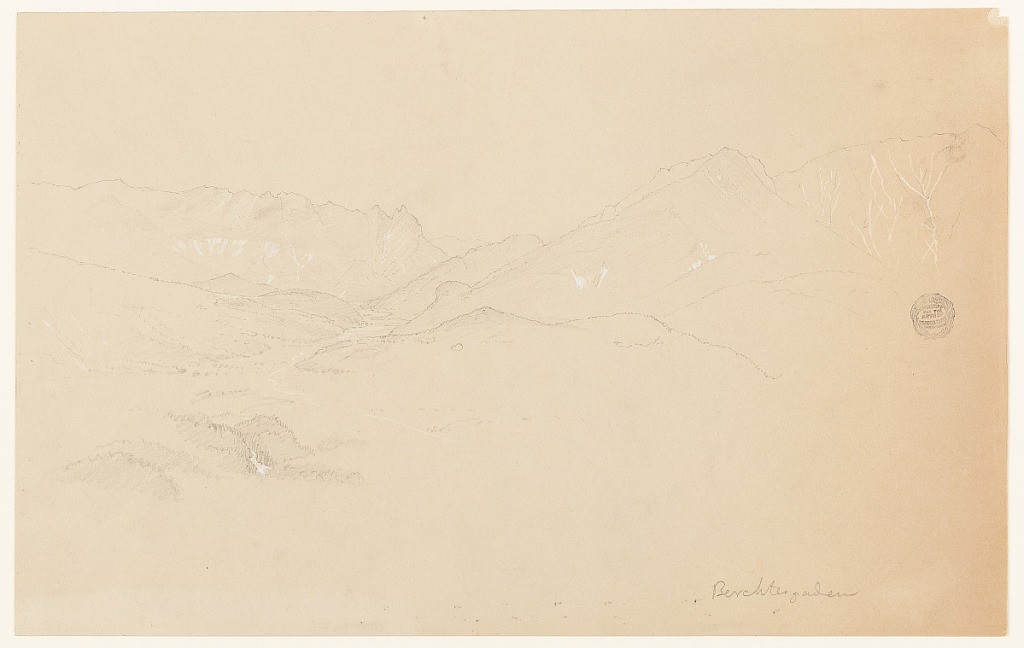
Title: Alpine Landscape near Berchtesgaden, Bavaria (Germany)
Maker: Frederic Edwin Church, American, 1826–1900
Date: June - August 1868
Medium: Graphite and white gouache on tan wove paper
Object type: drawing
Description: Landscape sketch showing a view of a river valley and nearby mountains in the Bavarian alps near Berchtesgaden, present-day Germany. At right, wooded foothills ascend to bald, rocky peaks, with a towering, jagged ridge at far right. At center, a river winds its way through a narrow and lush valley, bounded by hills and mountains on either side. In the background, a sharp, serrated mountain ridge comprises the distant horizon at left.